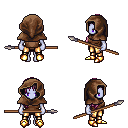
a pixel art fantasy rpg character, female body template, dark elf, purple skin, brown pirate shirt, gold greaves, pink right-swept hairstyle, cloth hood, gold boots, spear, four views (front, back, left, right), 2x2 character sprite sheet, small pixel art, hard edges, no anti-aliasing